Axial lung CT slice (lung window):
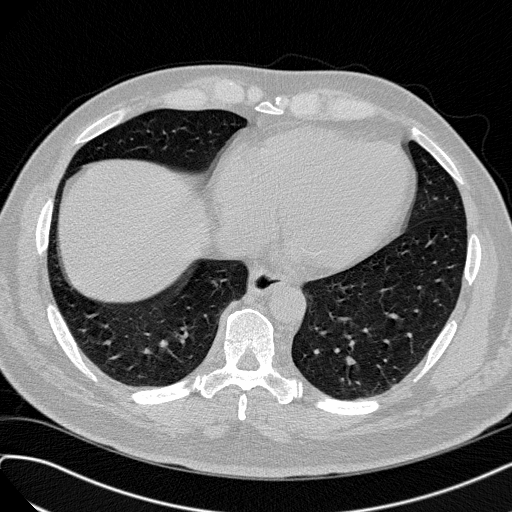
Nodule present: no